Question: What is the app language?
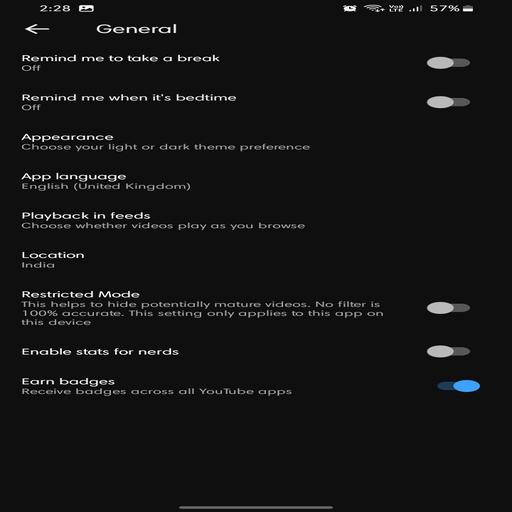
Answer: English (United Kingdom)